Question: For some reason I'm getting this error even though 'angular-ui-router.js' is being loaded fine.
the error in Dev Tools

here is my 'app.js'
'''
var app = angular.module('app', ['ui.router']);
app.config([$stateProvider, $urlRouterProvider, function($stateProvider, $urlRouterProvider) {
$urlRouterProvider.otherwise('/');
$stateProvider
.state('main',
{
url: '/',
templateUrl: '/partials/main',
controller: 'mainCtrl'
});
}
]);
'''
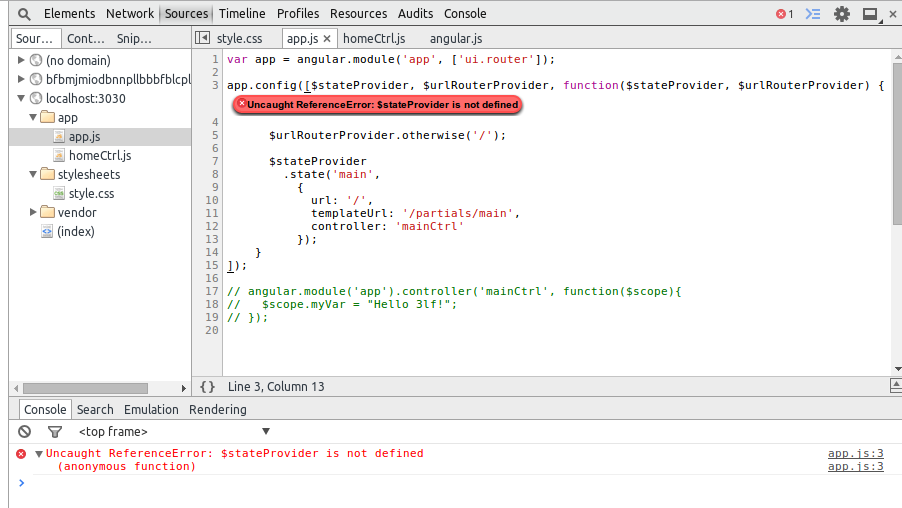
Answer: '''
app.config([$stateProvider, $urlRouterProvider, function($stateProvider, $urlRouterProvider)
'''
should read
'''
app.config(['$stateProvider', '$urlRouterProvider', function($stateProvider, $urlRouterProvider)'
'''
As @charlietfl pointed out its missing quotes.